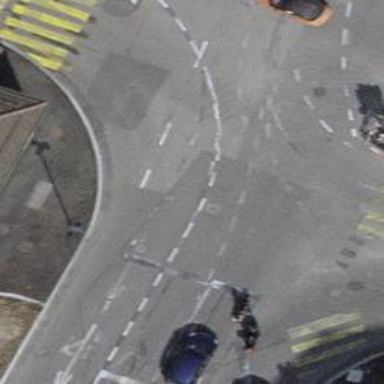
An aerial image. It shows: Secondary road with separate asphalt sidewalks.